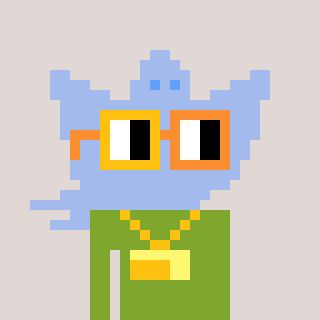
a pixel art character with square yellow and orange glasses, a ghost-B-shaped head and a slimegreen-colored body on a warm background